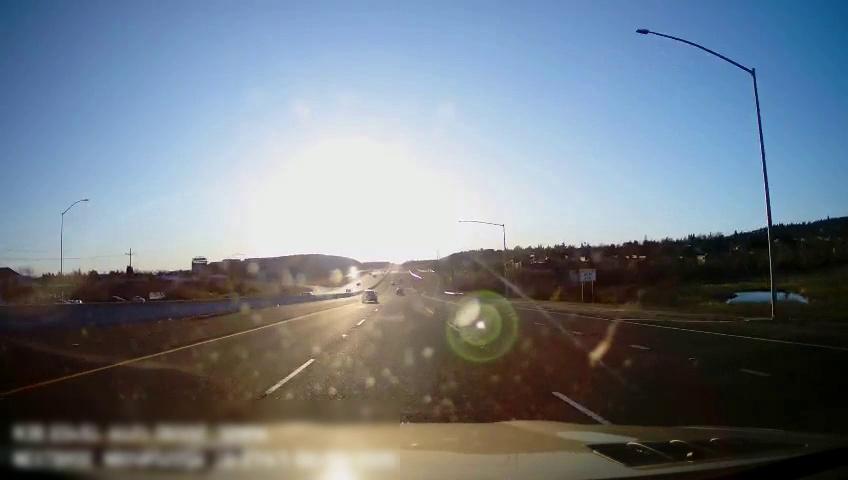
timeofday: Day
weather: Sunny
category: Drivable Space
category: Drivable Space
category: Vehicles | Car
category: Lanes | Alternate Lane
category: Lanes | Alternate Lane
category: Lanes | Current Lane
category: Lanes | Current Lane
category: Lanes | Alternate Lane